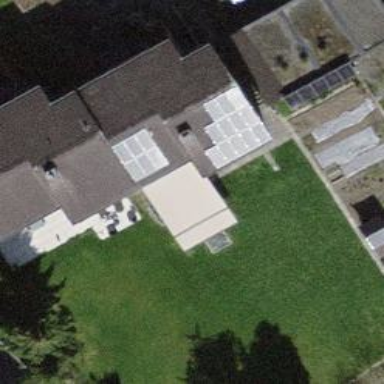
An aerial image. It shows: Solar power generator using photovoltaic panels.